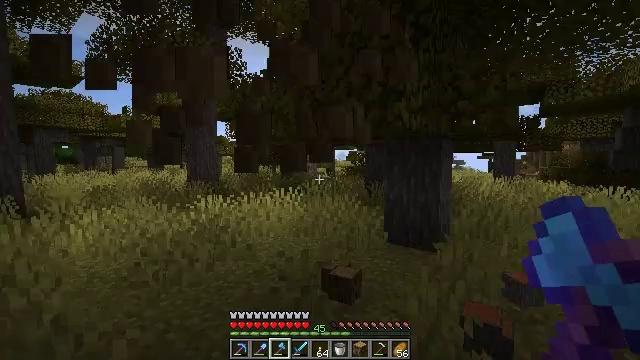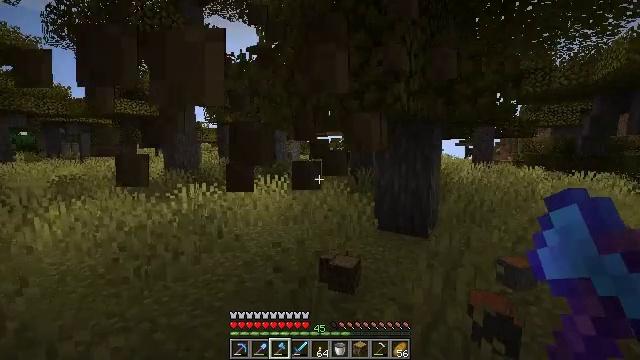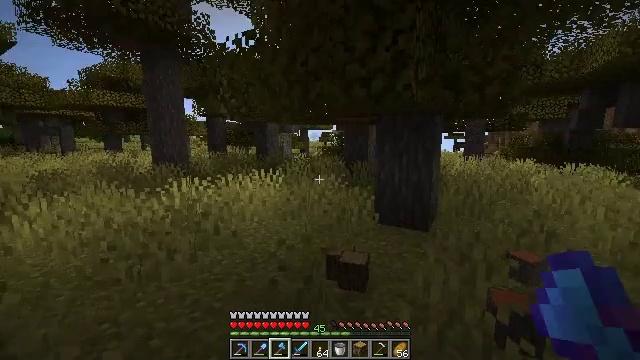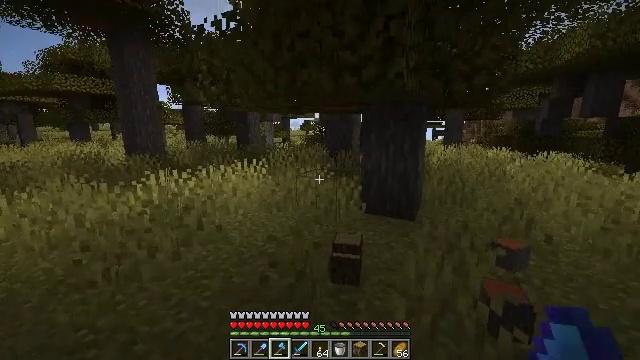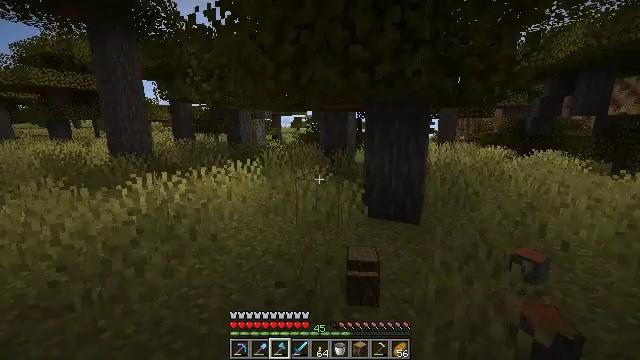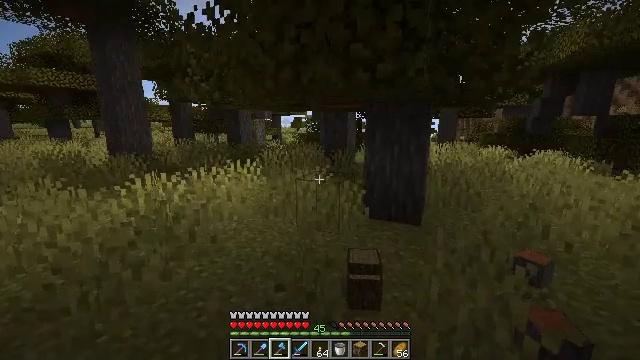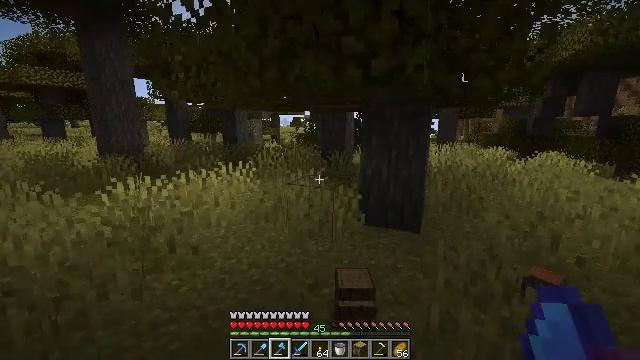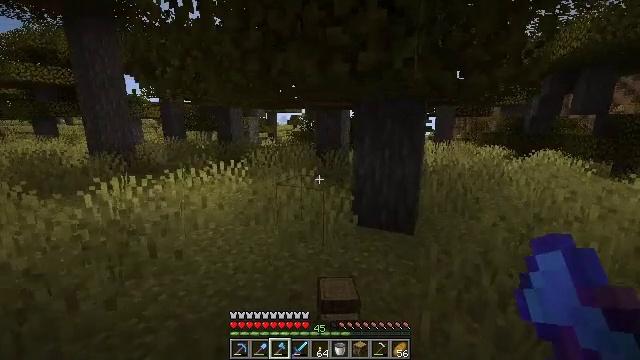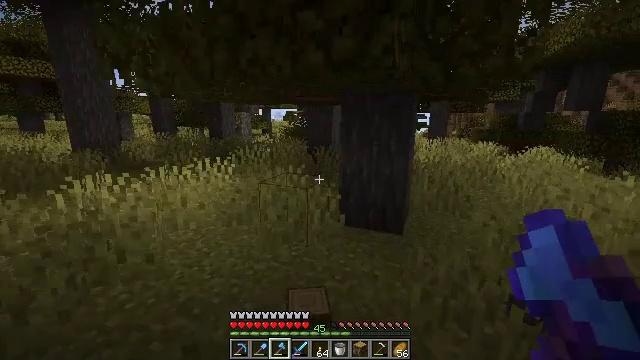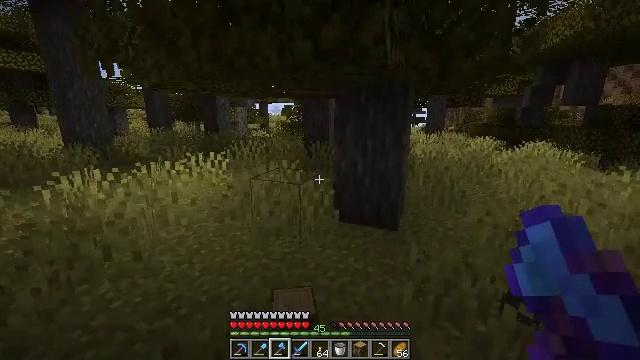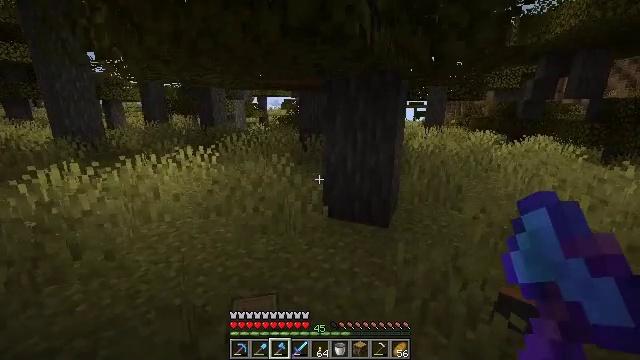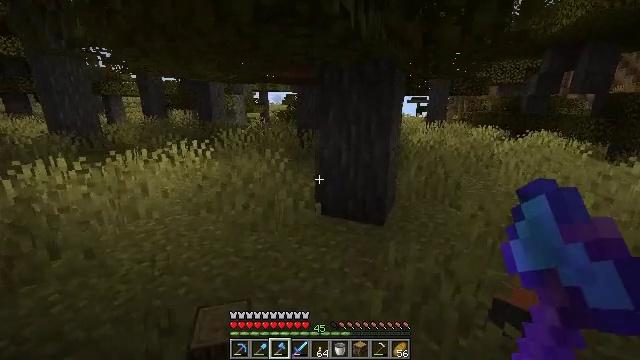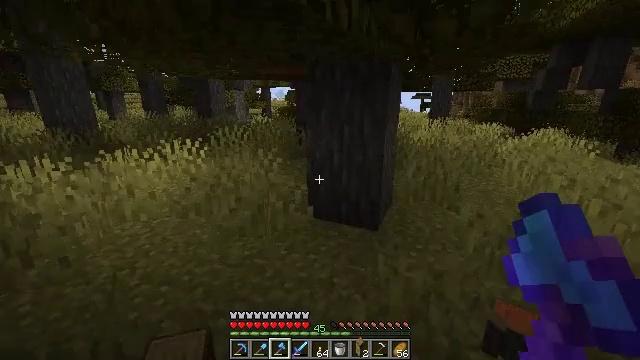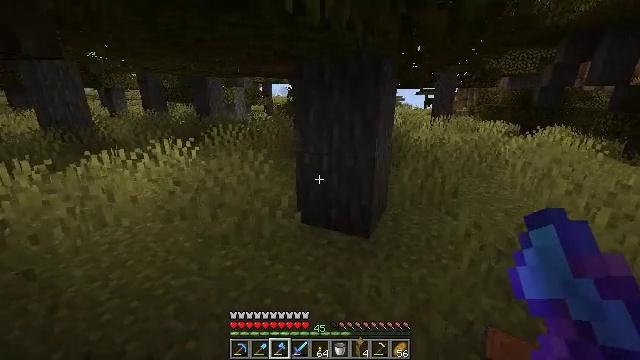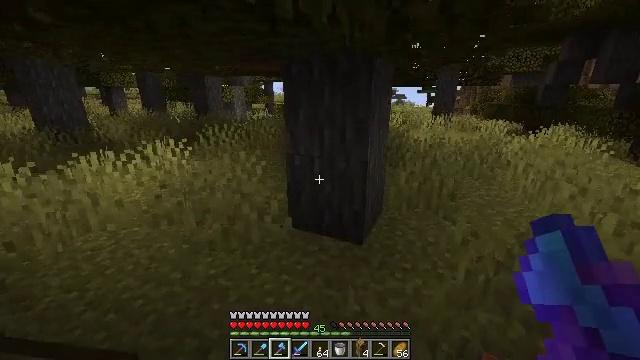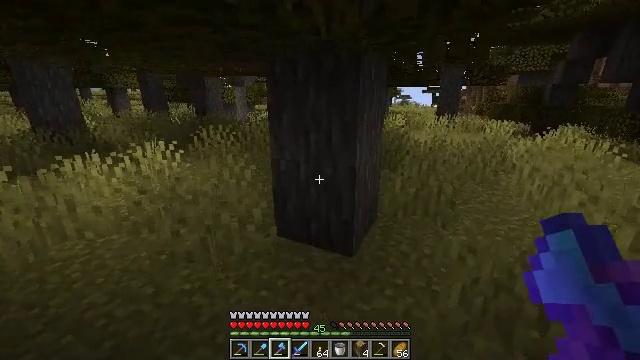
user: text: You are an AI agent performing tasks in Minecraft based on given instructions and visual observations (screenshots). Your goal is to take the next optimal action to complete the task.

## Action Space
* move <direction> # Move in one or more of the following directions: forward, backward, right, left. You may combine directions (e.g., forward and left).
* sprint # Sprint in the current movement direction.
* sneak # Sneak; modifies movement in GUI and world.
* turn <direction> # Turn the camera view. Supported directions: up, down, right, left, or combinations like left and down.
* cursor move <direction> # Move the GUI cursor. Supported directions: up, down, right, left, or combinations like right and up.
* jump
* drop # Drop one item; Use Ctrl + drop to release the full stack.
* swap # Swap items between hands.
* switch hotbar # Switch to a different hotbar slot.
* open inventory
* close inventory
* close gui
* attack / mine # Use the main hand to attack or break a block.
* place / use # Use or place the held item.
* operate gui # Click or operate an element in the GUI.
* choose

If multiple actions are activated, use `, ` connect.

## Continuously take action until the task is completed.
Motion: motion action
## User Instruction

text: Harvest the acacia log from the forest.
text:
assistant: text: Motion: move forward and move left, turn right and down
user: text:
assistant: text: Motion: move forward and move left, turn right and down
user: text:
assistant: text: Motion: move forward and move left, turn right and down
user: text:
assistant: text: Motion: move forward, turn right
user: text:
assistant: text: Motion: move forward and move right
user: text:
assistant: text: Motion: move forward and move right
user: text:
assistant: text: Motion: move forward and move right
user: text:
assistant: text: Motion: move forward and move right
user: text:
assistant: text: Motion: move forward and move right, turn down
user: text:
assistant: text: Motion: move forward and move right, turn down
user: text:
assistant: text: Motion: move forward and move right
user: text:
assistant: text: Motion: move forward and move right
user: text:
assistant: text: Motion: move forward and move right
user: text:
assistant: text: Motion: move forward and move right
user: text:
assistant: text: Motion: move forward and move right, turn left
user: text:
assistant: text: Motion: move forward, turn left
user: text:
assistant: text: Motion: move forward
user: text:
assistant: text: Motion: move forward and move left
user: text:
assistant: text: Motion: move forward and move left, turn down
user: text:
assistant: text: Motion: move forward and move left, turn right and down
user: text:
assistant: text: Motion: move forward, turn right and down, attack / mine
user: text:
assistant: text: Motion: attack / mine
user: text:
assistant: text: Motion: attack / mine
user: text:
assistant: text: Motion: attack / mine
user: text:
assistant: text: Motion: attack / mine
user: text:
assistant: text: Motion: attack / mine
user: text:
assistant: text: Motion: turn right and down, attack / mine
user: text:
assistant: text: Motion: turn down, attack / mine
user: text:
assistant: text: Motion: attack / mine
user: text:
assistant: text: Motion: attack / mine